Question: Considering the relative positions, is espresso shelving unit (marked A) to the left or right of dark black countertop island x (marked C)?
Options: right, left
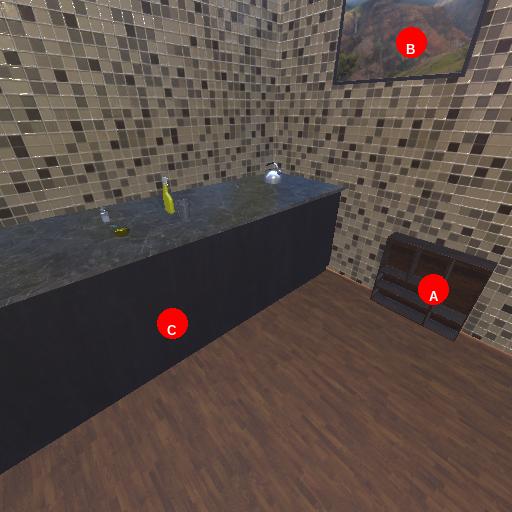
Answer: right